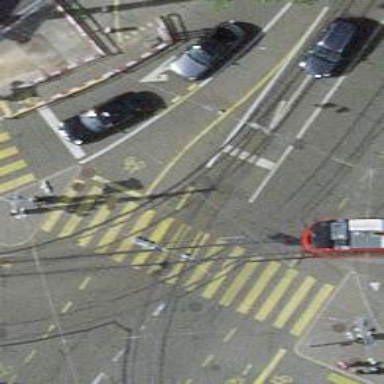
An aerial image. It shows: Railway crossing.